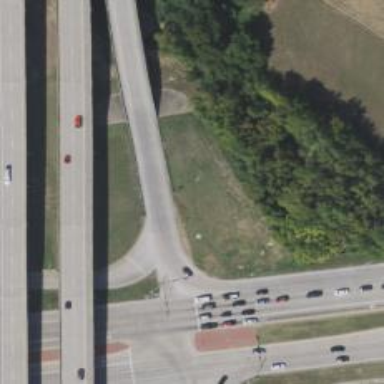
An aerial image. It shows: Trunk link highway.